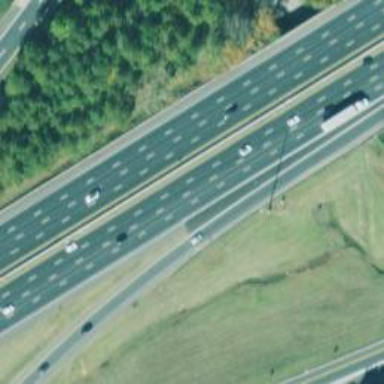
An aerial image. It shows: Asphalt motorway link.